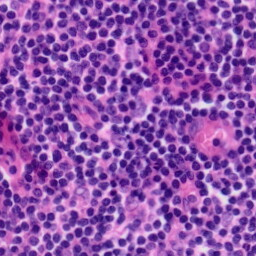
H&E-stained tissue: Tonsil